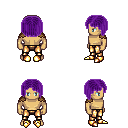
a pixel art fantasy rpg character, male body template, human, tanned skin, leather shoulder armor, gold greaves, purple pageboy hairstyle, gold boots, four views (front, back, left, right), 2x2 character sprite sheet, small pixel art, hard edges, no anti-aliasing